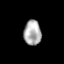
Tissue: prostate
Cell type: T cells
Senescence score: 0.2817
Nuclear area (px): 425
Mean DAPI intensity: 173.661